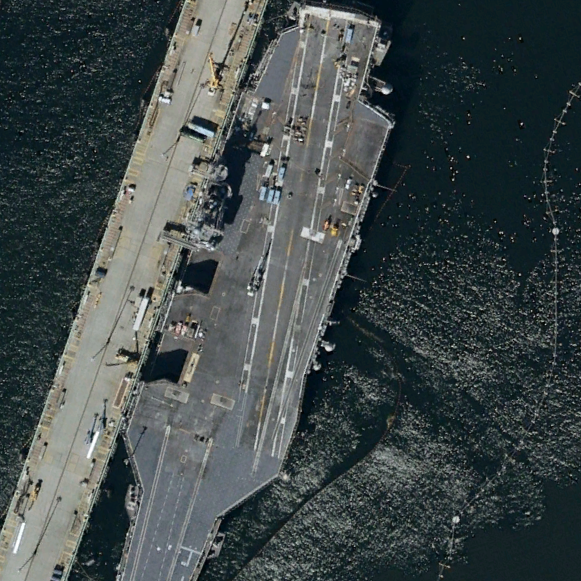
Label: aircraft_carrier